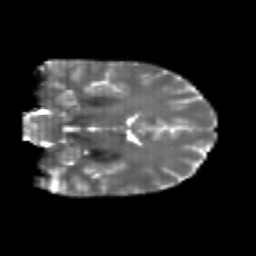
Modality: T2w
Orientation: coronal
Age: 25
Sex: female
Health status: healthy
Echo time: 0.074 s